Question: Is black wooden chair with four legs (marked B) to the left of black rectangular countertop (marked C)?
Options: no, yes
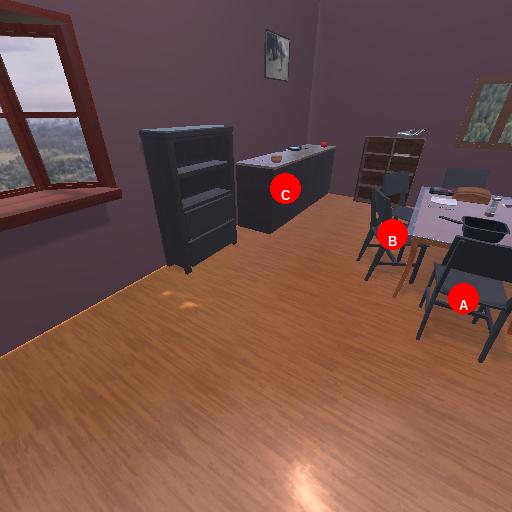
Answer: no